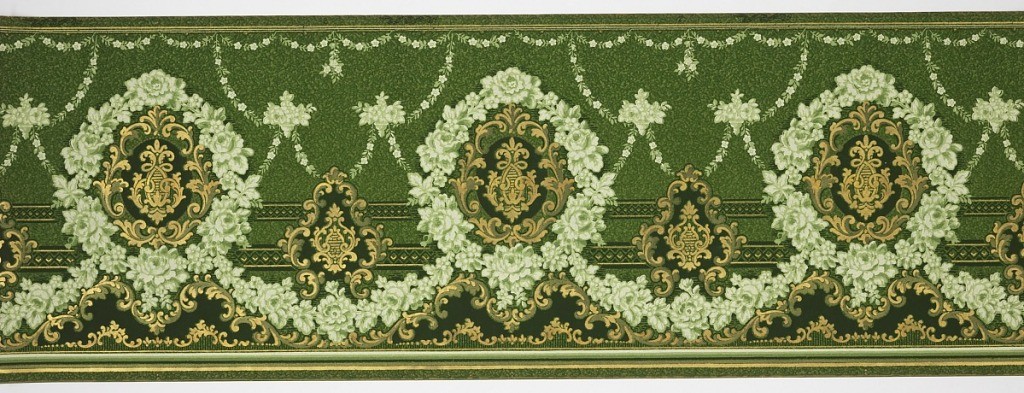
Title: Frieze
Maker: Liberty Wall Paper Company, Schuylerville, New York
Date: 1905–1915
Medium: Machine-printed paper, liquid mica
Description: Large floral medalions enclose foliate medalions and connected by floral swags. Smaller floral swags are suspended from bouquets and run across the top.  They connect to smaller foliate medalions which alternate with larger medalions.  Metalic gold stipes of beads run across the middle of paper.  A gold and green stripe on bottom.  Modeled background.  Printed in green, gold and yellow.